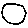
Label: circle